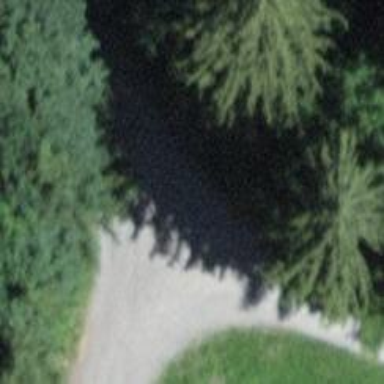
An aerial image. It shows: Well-maintained track road with grade 1 tracktype.